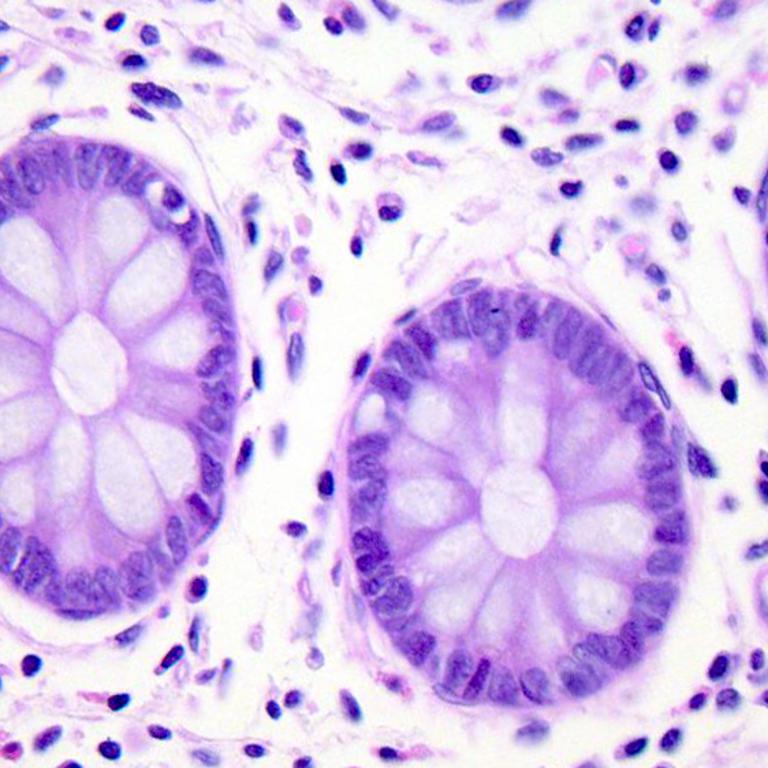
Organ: colon
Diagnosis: benign